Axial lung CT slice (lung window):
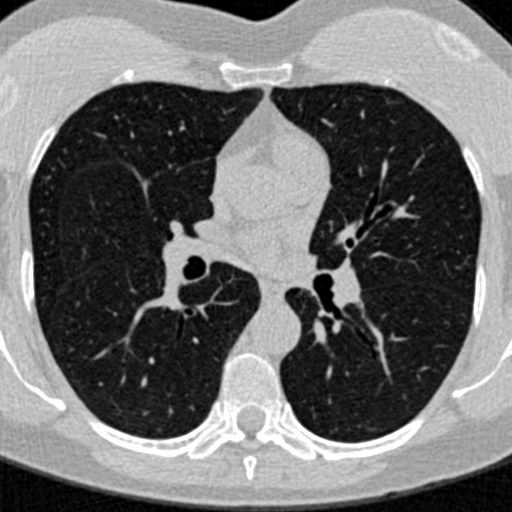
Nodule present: no